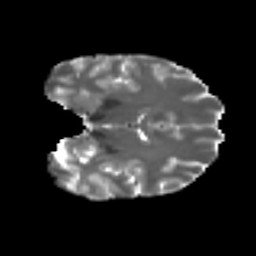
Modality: T2w
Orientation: coronal
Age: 37
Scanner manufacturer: ge
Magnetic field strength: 3 T
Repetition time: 7.8 s
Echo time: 0.0608 s